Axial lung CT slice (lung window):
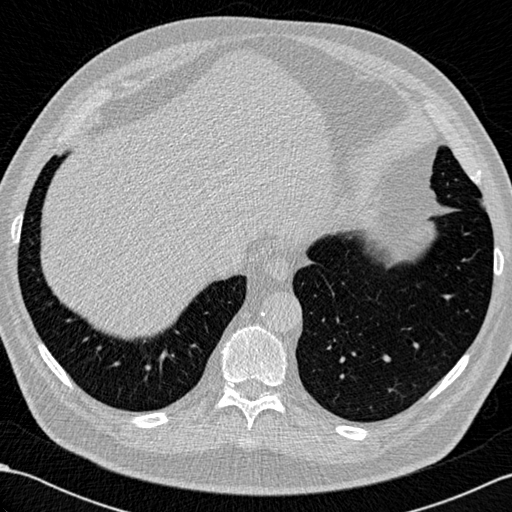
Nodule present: no